Question: UPDATE: Horizontal positioning has been resolved, but still having issues with menus not disappearing.
Updated JSFiddle: <URL>
I've come across two issues with my nav that I can't get past. Can anyone take a look and help me out?
1. Horizontal position. The page is centered, so I don't know exact position. I made it absolute and thought it would be absolute based upon it's parent element, but it's not working. I need the horizontal position to always be the same regardless of how wide a user's browser is.
2. Menus not "hiding" after onmouseout. Can't seem to figure out how to get the menus to go away consistantly.
Here's the jsFiddle:
<URL>
'''
#nav-about { z-index:4000; position:absolute; left:186px; display:none;}
#nav-meetings { z-index:4000; position:absolute; left:357px; display:none;}
#nav-journal { z-index:4000; position:absolute; left:528px; display:none;}
#nav-goodstuff { z-index:4000; position:absolute; left:699px; display:none;}
#nav-members { z-index:4000; position:absolute; left:819px; display:none;}
'''

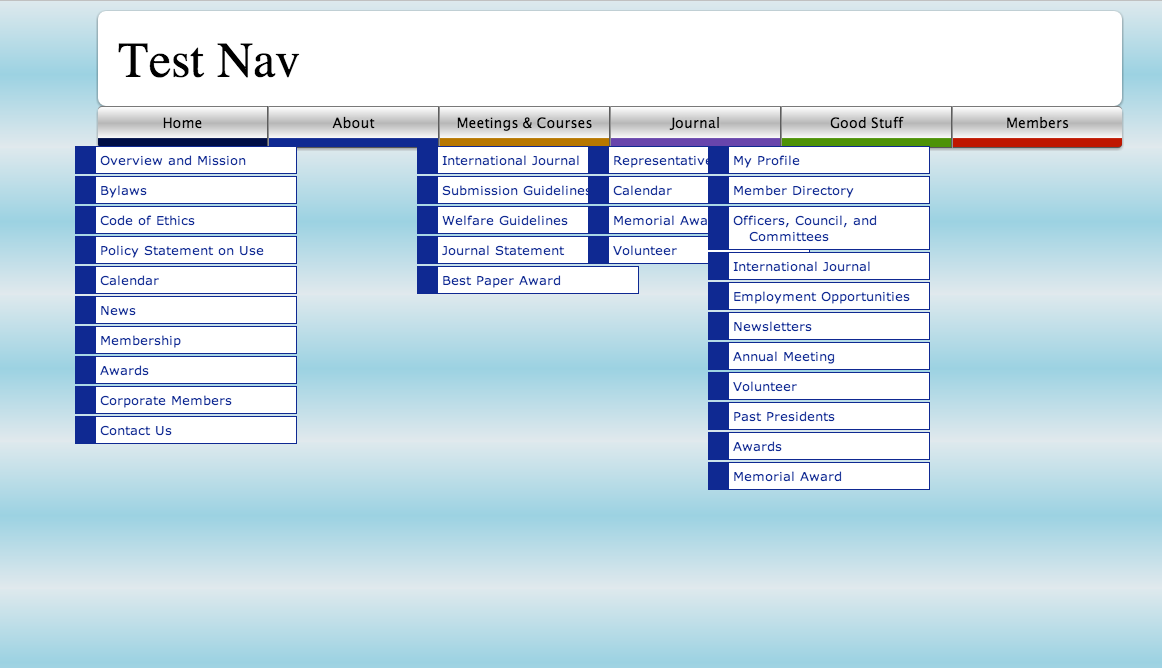
Answer: 1. To position an element absolute relative to its parent. The parent element needs position: relative
'''
<div class="parent">
<div class="absolute">
</div>
</div>
'''
'''
.parent { position: relative; }
.absolute { position: absolute; top: 10px; right; 20px }
'''
2. You've put the 'onmouseout' handler onto the submenus. So if you leave the menu point with the mouse, nothing happens, if you leave the submenu, the submenu will hide.
# Update
I have created a working example now: <URL>
Things to note:
1. You actually don't need the JavaScript. See the commented out last CSS statement. This is enough, however with the CSS there is no animation when showing. (I personally find slideDown/slideUp nicer than the default animation of show btw.)
2. The JavaScript is binding the mouseenter/mouseleave handlers to the top navigation li element that holds the submenu. The submenu is a child of this li item.
3. I applied your background color and gradient by applying one single gray gradient for all elements and then only add a border of the desired color to the link element instead of adding a gradient area that is actually one plain color.
4. Use your IDs for defining custom background colors for the links in all submenus (similar to the fat bottom border on the top menu items)